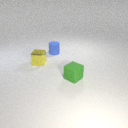
small green rubber cube to the right of small yellow metal cube